Field crop: maize
Growth stage: 2
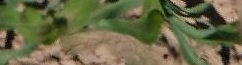
Species: maize